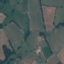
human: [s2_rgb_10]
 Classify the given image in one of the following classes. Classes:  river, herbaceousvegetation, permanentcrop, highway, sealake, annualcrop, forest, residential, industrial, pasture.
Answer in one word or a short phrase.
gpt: Pasture